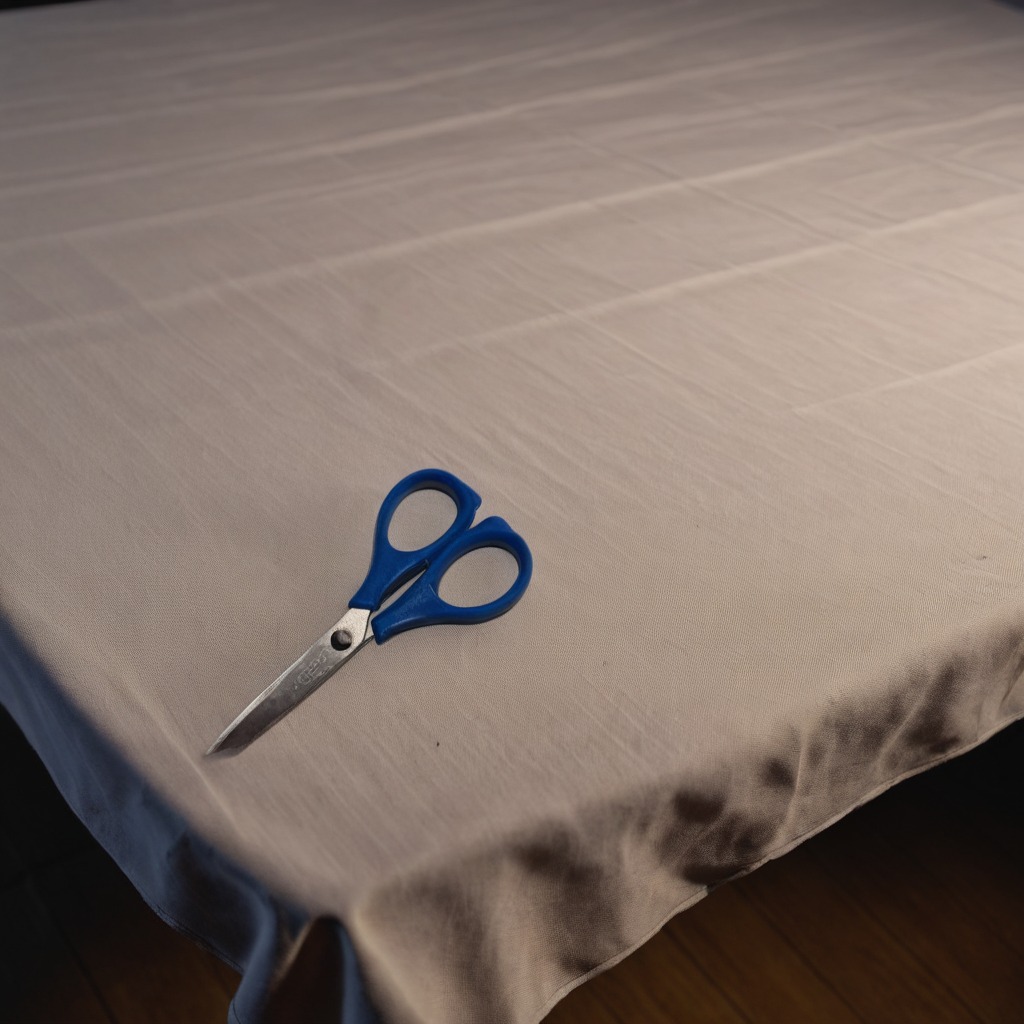
A scissor lies on a wooden table.